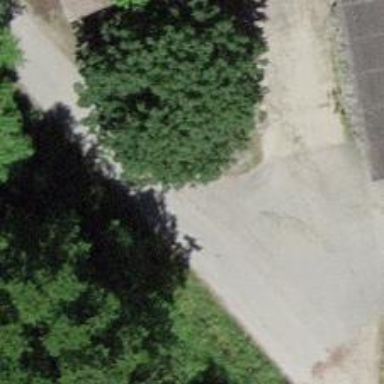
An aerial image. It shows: Unpaved driveway with service road designation.